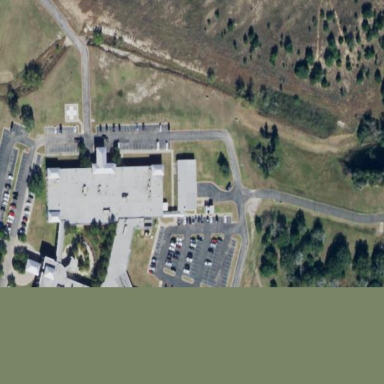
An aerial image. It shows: Hospital providing healthcare services.